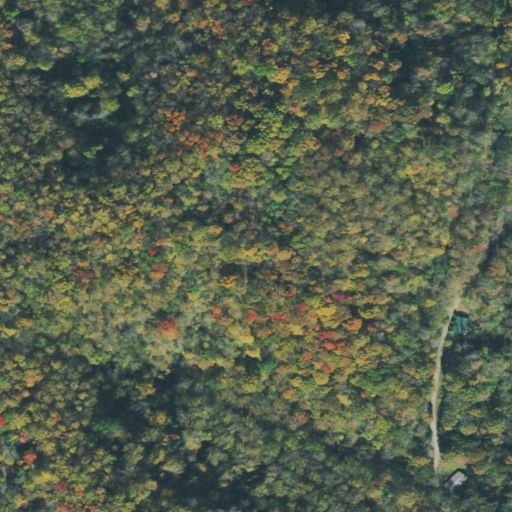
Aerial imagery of ridge(s) in Tennessee named Maggard Ridge containing deciduous forest, open development, and evergreen forest